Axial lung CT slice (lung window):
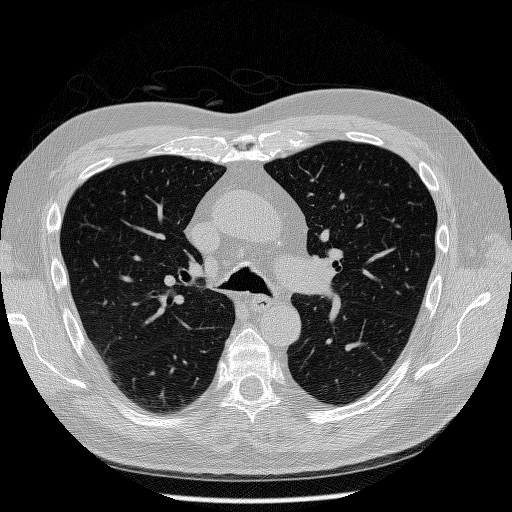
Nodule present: no